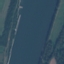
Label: River